Question: I have a parameter that ranges from (0-1.0). I am trying to create a 'dc.js' bar chart, so that there are 10 bars representing (0-0.1) (0.1-0.2) and so on.
I am using 'crossfilter.js' to create dimension and group data, but it does not seem to create groups as required.
I tried the following code
'''
var fluctuation = ndx.dimension(function (d) {
return d.value;
});
var fluctuationGroup = fluctuation.group(function(d){
return Math.round(d*10)/10;
});
'''
I also tried doing it another way.
'''
var fluctuation = ndx.dimension(function (d) {
return Math.round(d.value*10)/10;
});
var fluctuationGroup = fluctuation.group(function(d){
return d;
});
'''
Output:

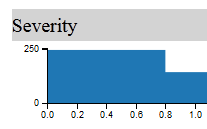
Answer: Sorry folks, it was not a crossfilter problem. It was a rendering problem.
I was not using
xUnits(d3.scale.linear().domain([0, 1])) with the chart.
Please suggest if I should delete this question ? Or update it ??